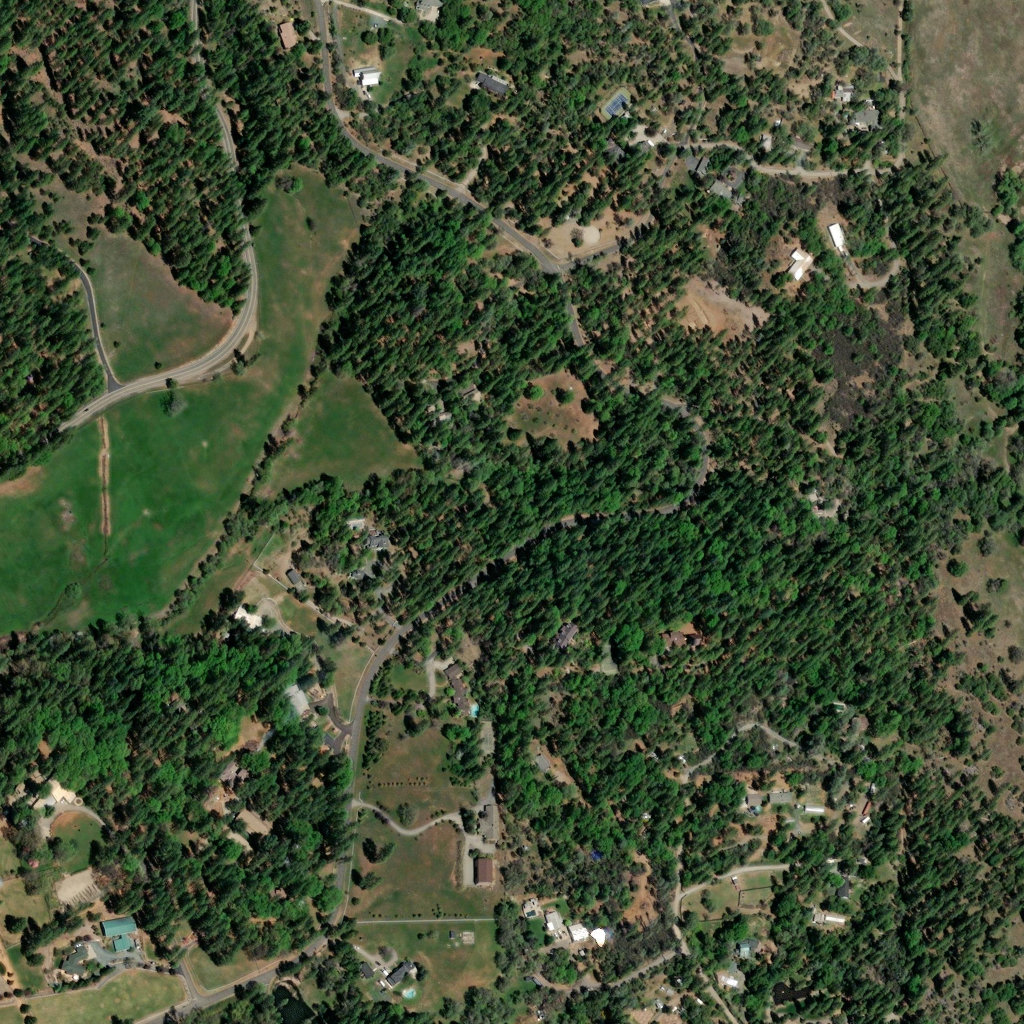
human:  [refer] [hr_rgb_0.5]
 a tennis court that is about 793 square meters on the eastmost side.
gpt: <box>[[58, 8, 62, 12, 0]]</box>